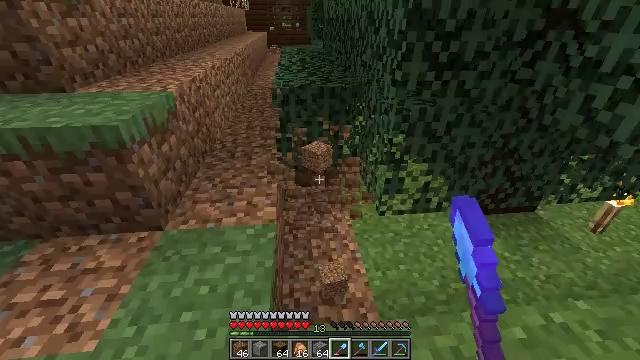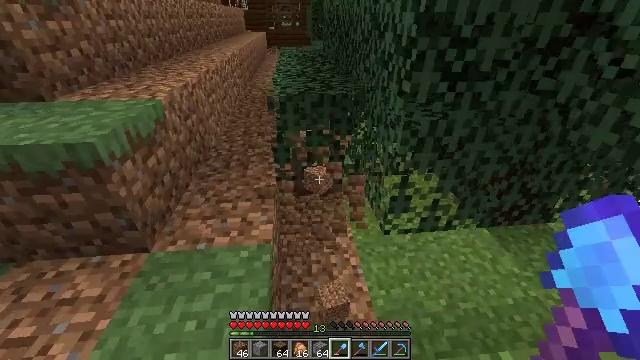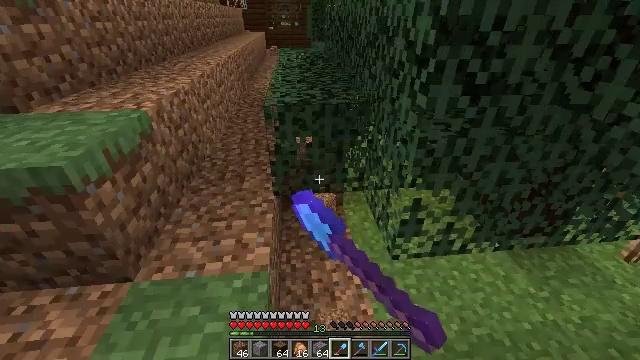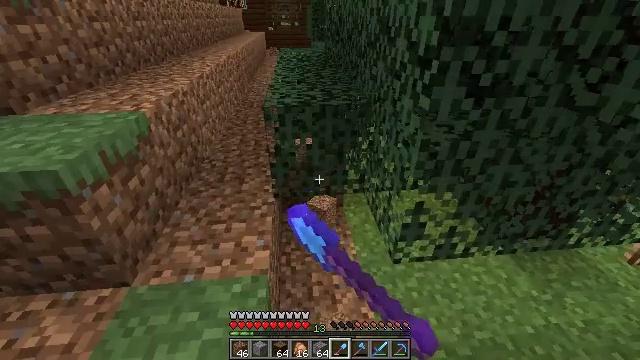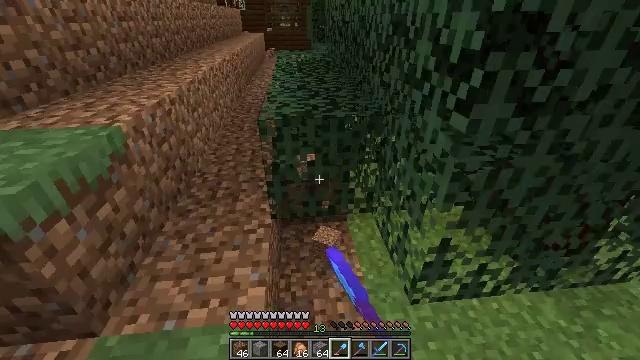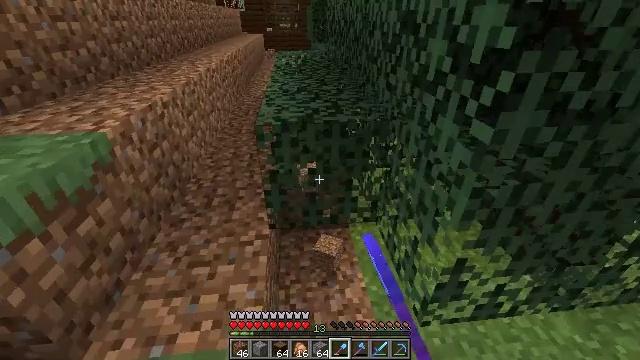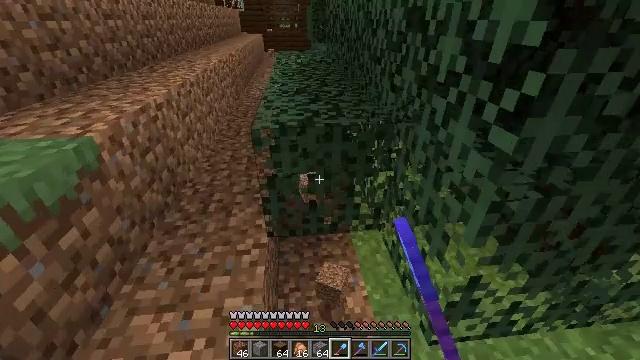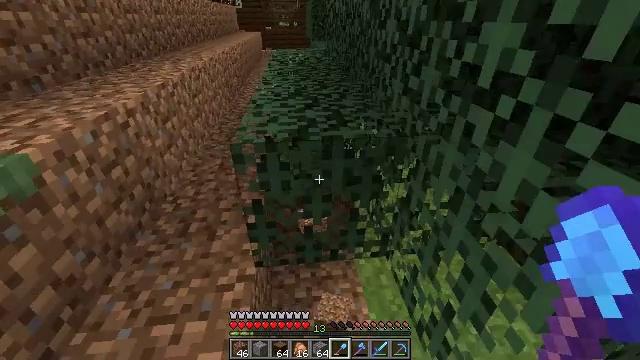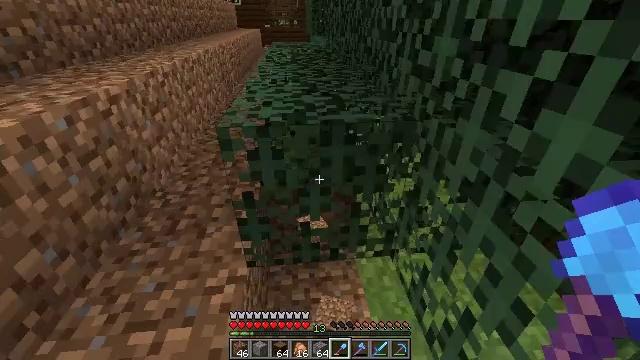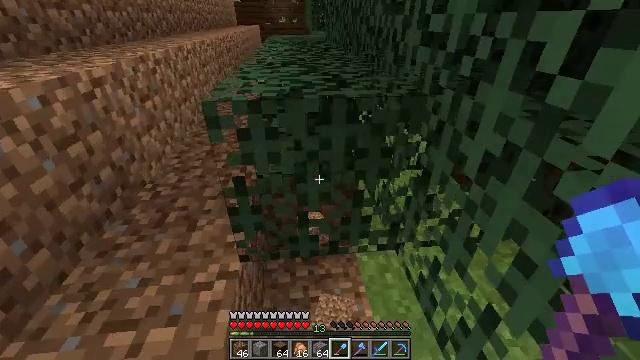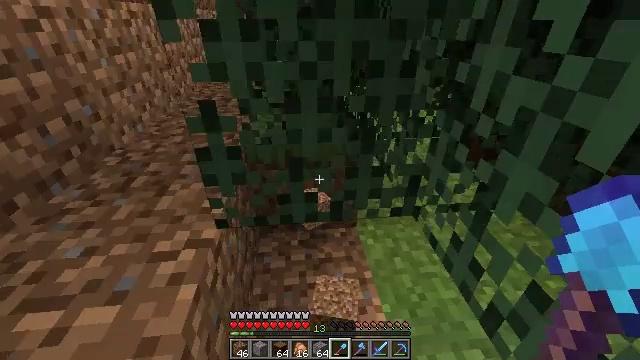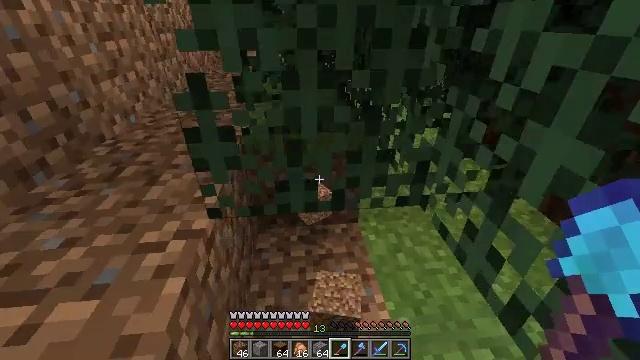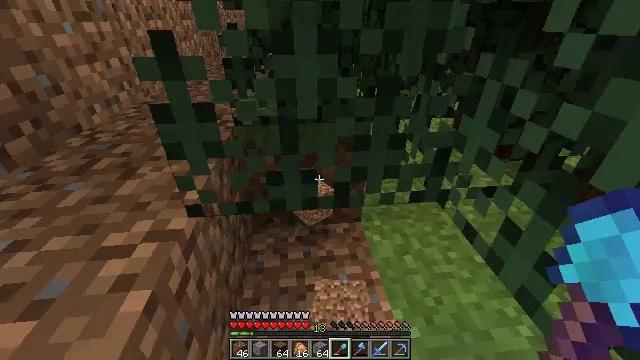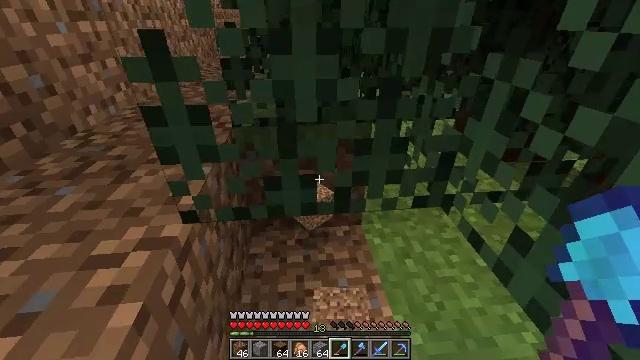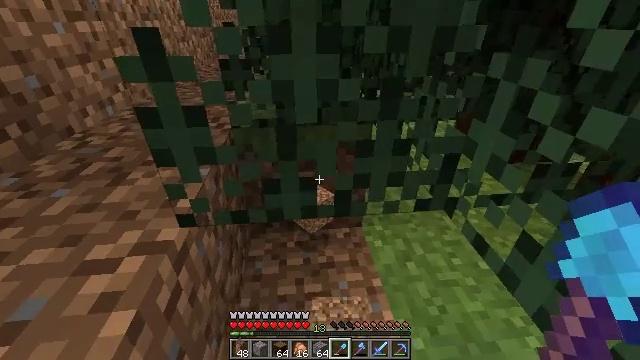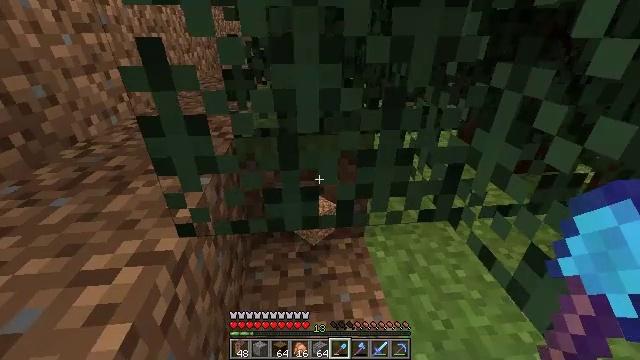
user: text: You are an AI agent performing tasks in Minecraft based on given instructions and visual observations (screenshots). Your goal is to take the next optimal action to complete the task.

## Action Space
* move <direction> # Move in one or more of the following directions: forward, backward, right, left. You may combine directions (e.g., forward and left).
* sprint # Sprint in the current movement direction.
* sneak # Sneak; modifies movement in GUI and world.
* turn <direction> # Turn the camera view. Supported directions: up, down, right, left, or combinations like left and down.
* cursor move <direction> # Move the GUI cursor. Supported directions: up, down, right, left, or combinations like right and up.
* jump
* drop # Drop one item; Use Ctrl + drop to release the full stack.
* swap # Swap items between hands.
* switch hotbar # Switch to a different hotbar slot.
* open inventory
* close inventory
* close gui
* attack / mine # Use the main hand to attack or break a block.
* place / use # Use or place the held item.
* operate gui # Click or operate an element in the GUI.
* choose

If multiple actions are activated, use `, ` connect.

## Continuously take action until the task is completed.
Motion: motion action
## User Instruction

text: Punch the spruce leaves to get saplings.
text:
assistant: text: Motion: move forward, attack / mine
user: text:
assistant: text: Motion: move forward
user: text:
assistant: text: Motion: move forward
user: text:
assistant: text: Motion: move forward
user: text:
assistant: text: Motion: move forward
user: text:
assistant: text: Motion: move forward
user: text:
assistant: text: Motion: move forward
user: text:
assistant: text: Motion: no_op
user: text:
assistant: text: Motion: no_op
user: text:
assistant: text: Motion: no_op
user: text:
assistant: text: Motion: no_op
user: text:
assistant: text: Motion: no_op
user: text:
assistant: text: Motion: no_op
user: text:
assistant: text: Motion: no_op
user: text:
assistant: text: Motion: turn up
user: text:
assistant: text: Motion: turn up
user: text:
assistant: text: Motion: turn up
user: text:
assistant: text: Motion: turn up
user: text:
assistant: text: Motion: attack / mine
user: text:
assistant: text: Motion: attack / mine
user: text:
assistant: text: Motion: attack / mine
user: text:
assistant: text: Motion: attack / mine
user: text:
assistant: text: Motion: attack / mine
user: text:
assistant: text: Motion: attack / mine
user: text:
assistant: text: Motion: attack / mine
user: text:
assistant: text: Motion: attack / mine
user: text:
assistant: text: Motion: attack / mine
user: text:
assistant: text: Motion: attack / mine
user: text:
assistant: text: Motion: turn right and up, attack / mine
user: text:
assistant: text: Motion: turn up, attack / mine